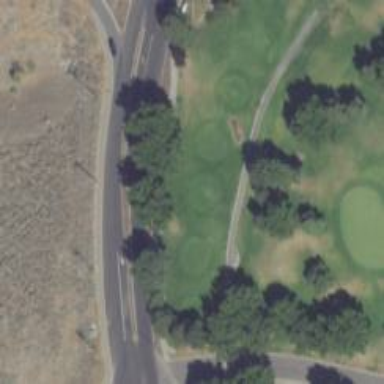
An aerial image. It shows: Golf tee.